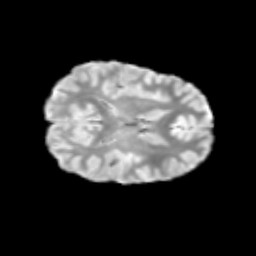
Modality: T2w
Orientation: axial
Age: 9
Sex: female
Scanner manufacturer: siemens
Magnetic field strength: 3 T
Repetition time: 3.8 s
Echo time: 0.07 s